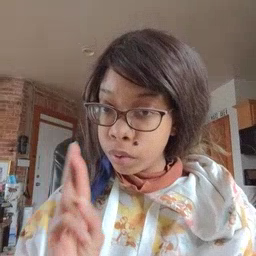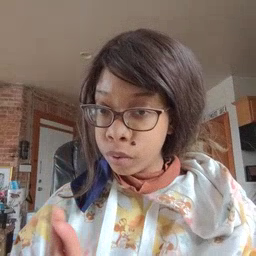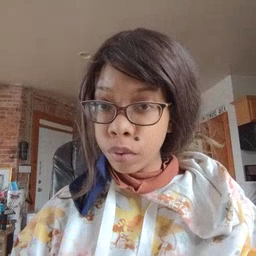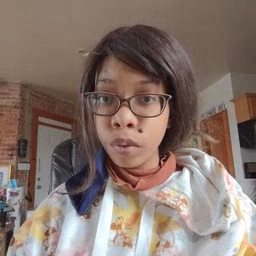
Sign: refrigerator